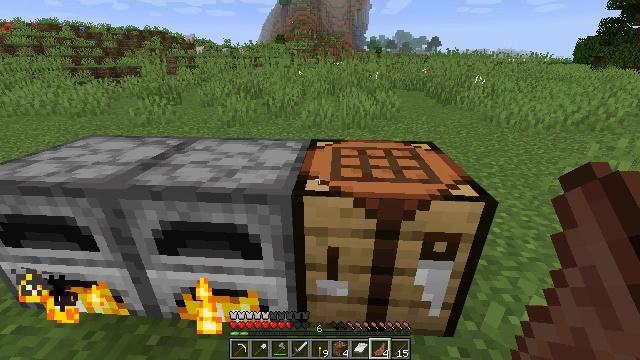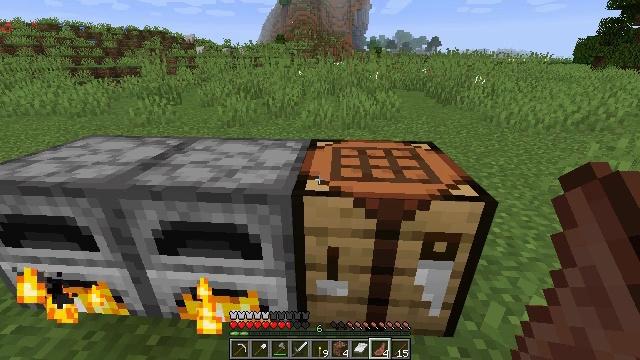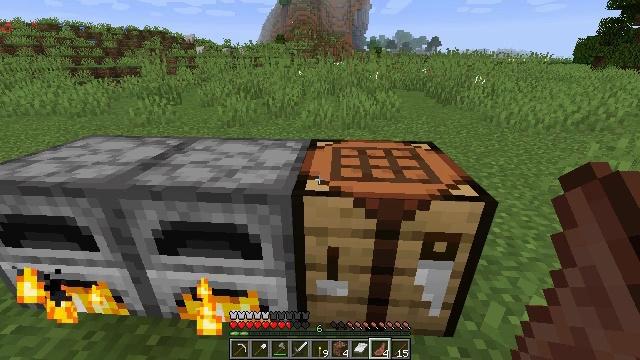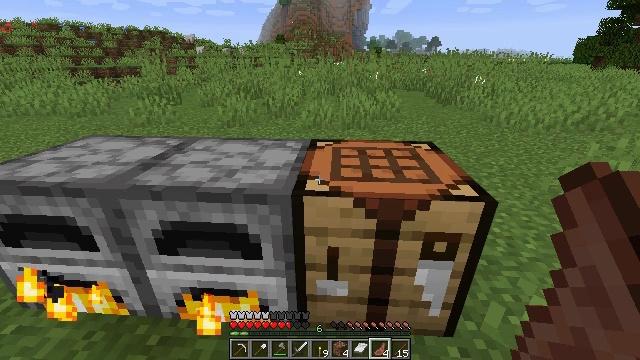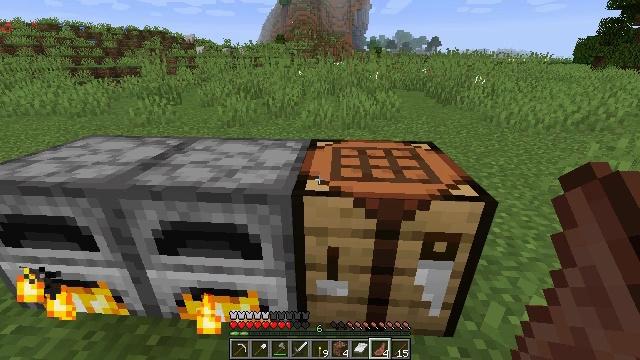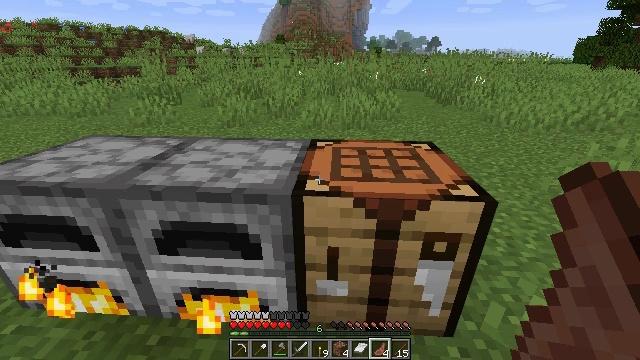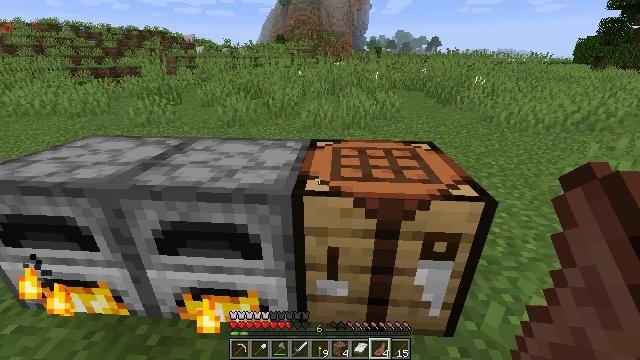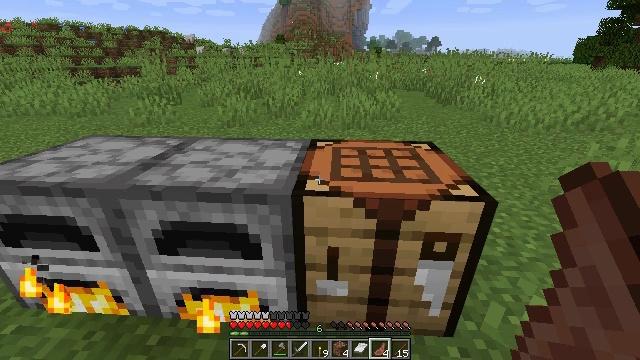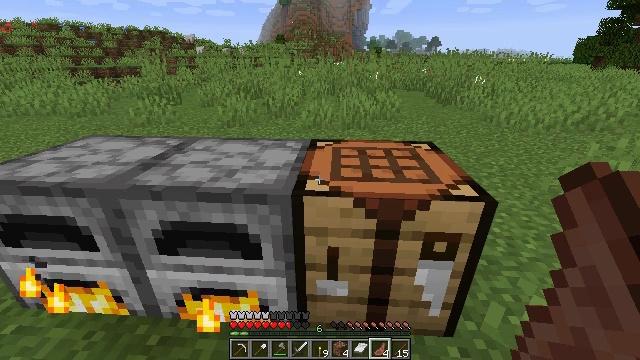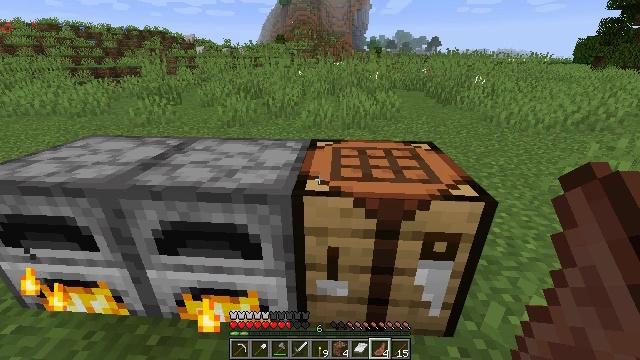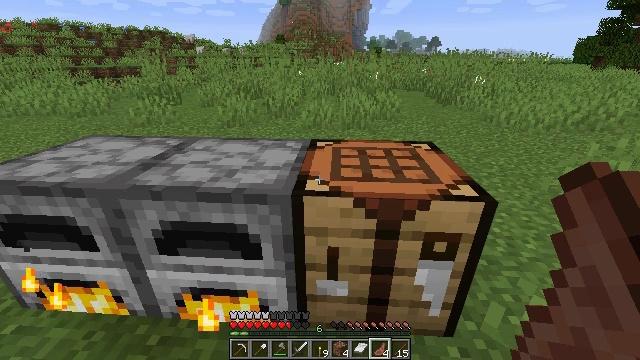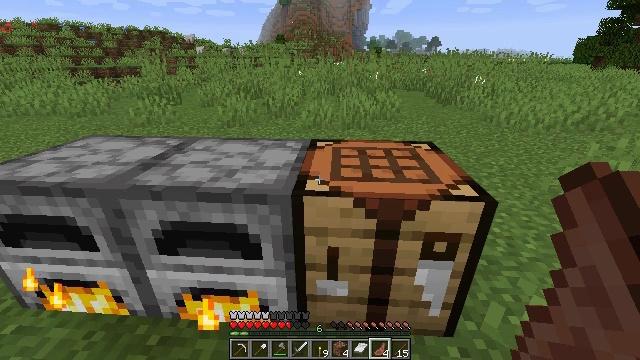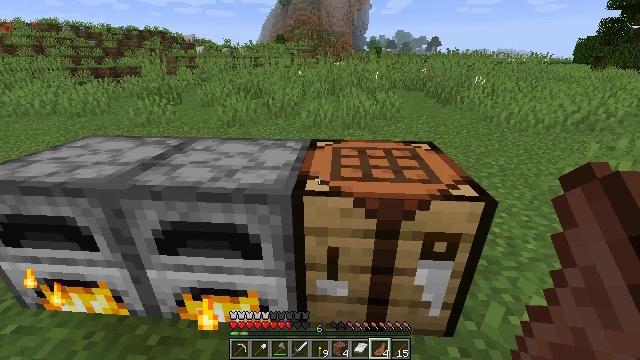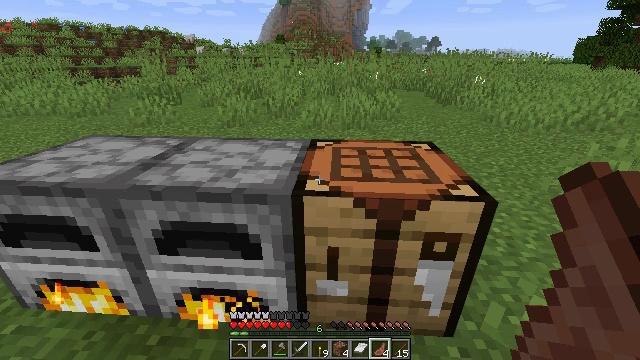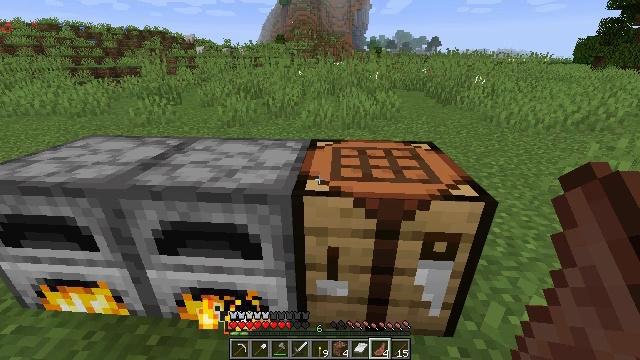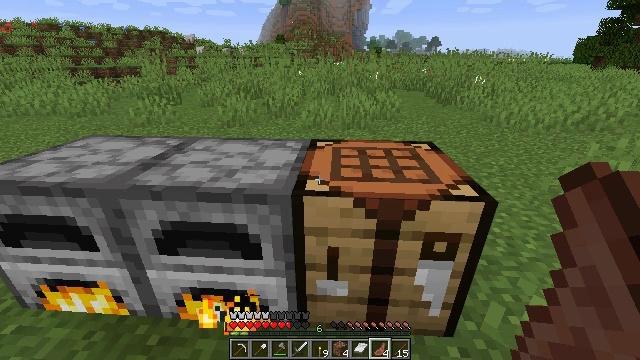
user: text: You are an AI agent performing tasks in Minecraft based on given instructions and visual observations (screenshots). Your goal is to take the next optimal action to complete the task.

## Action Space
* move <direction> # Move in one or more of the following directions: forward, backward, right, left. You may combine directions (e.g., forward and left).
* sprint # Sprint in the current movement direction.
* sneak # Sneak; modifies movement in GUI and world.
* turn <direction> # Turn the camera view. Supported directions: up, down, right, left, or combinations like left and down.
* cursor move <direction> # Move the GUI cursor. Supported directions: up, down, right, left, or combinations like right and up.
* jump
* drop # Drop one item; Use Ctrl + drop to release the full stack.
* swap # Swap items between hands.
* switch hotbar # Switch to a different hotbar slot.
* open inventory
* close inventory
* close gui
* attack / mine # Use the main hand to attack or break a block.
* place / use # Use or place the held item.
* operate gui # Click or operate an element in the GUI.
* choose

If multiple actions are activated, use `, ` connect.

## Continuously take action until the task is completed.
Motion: motion action
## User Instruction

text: Defeat the zombie villager.
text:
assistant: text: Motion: no_op
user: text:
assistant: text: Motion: no_op
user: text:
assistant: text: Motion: no_op
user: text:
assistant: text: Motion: no_op
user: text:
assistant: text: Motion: no_op
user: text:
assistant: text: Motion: no_op
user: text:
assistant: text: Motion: no_op
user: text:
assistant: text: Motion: no_op
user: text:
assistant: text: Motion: no_op
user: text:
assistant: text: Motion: no_op
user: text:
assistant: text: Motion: no_op
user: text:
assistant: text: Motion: no_op
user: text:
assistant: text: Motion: no_op
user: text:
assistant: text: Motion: no_op
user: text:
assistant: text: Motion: no_op
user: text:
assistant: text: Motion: no_op
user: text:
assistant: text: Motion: no_op
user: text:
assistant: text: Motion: no_op
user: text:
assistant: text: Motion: no_op
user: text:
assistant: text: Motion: no_op
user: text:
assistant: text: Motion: no_op
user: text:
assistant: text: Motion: no_op
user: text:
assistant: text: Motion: no_op
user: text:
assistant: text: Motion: no_op
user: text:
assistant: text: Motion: no_op
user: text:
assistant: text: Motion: no_op
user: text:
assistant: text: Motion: no_op
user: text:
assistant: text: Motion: no_op
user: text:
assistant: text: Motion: no_op
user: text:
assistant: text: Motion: no_op